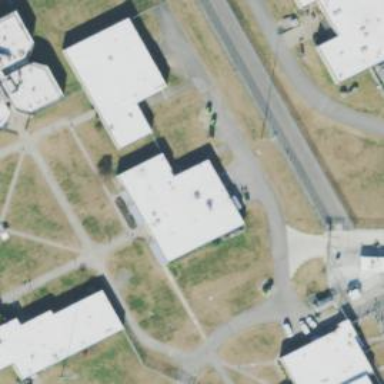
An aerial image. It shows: Flat roof building identified as prison.